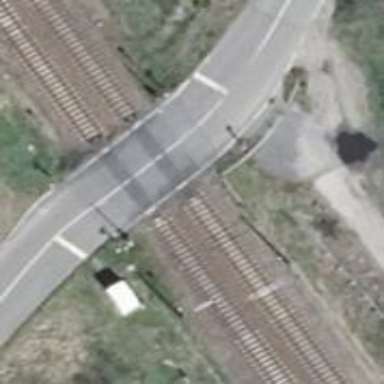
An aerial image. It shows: Railway level crossing.